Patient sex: M
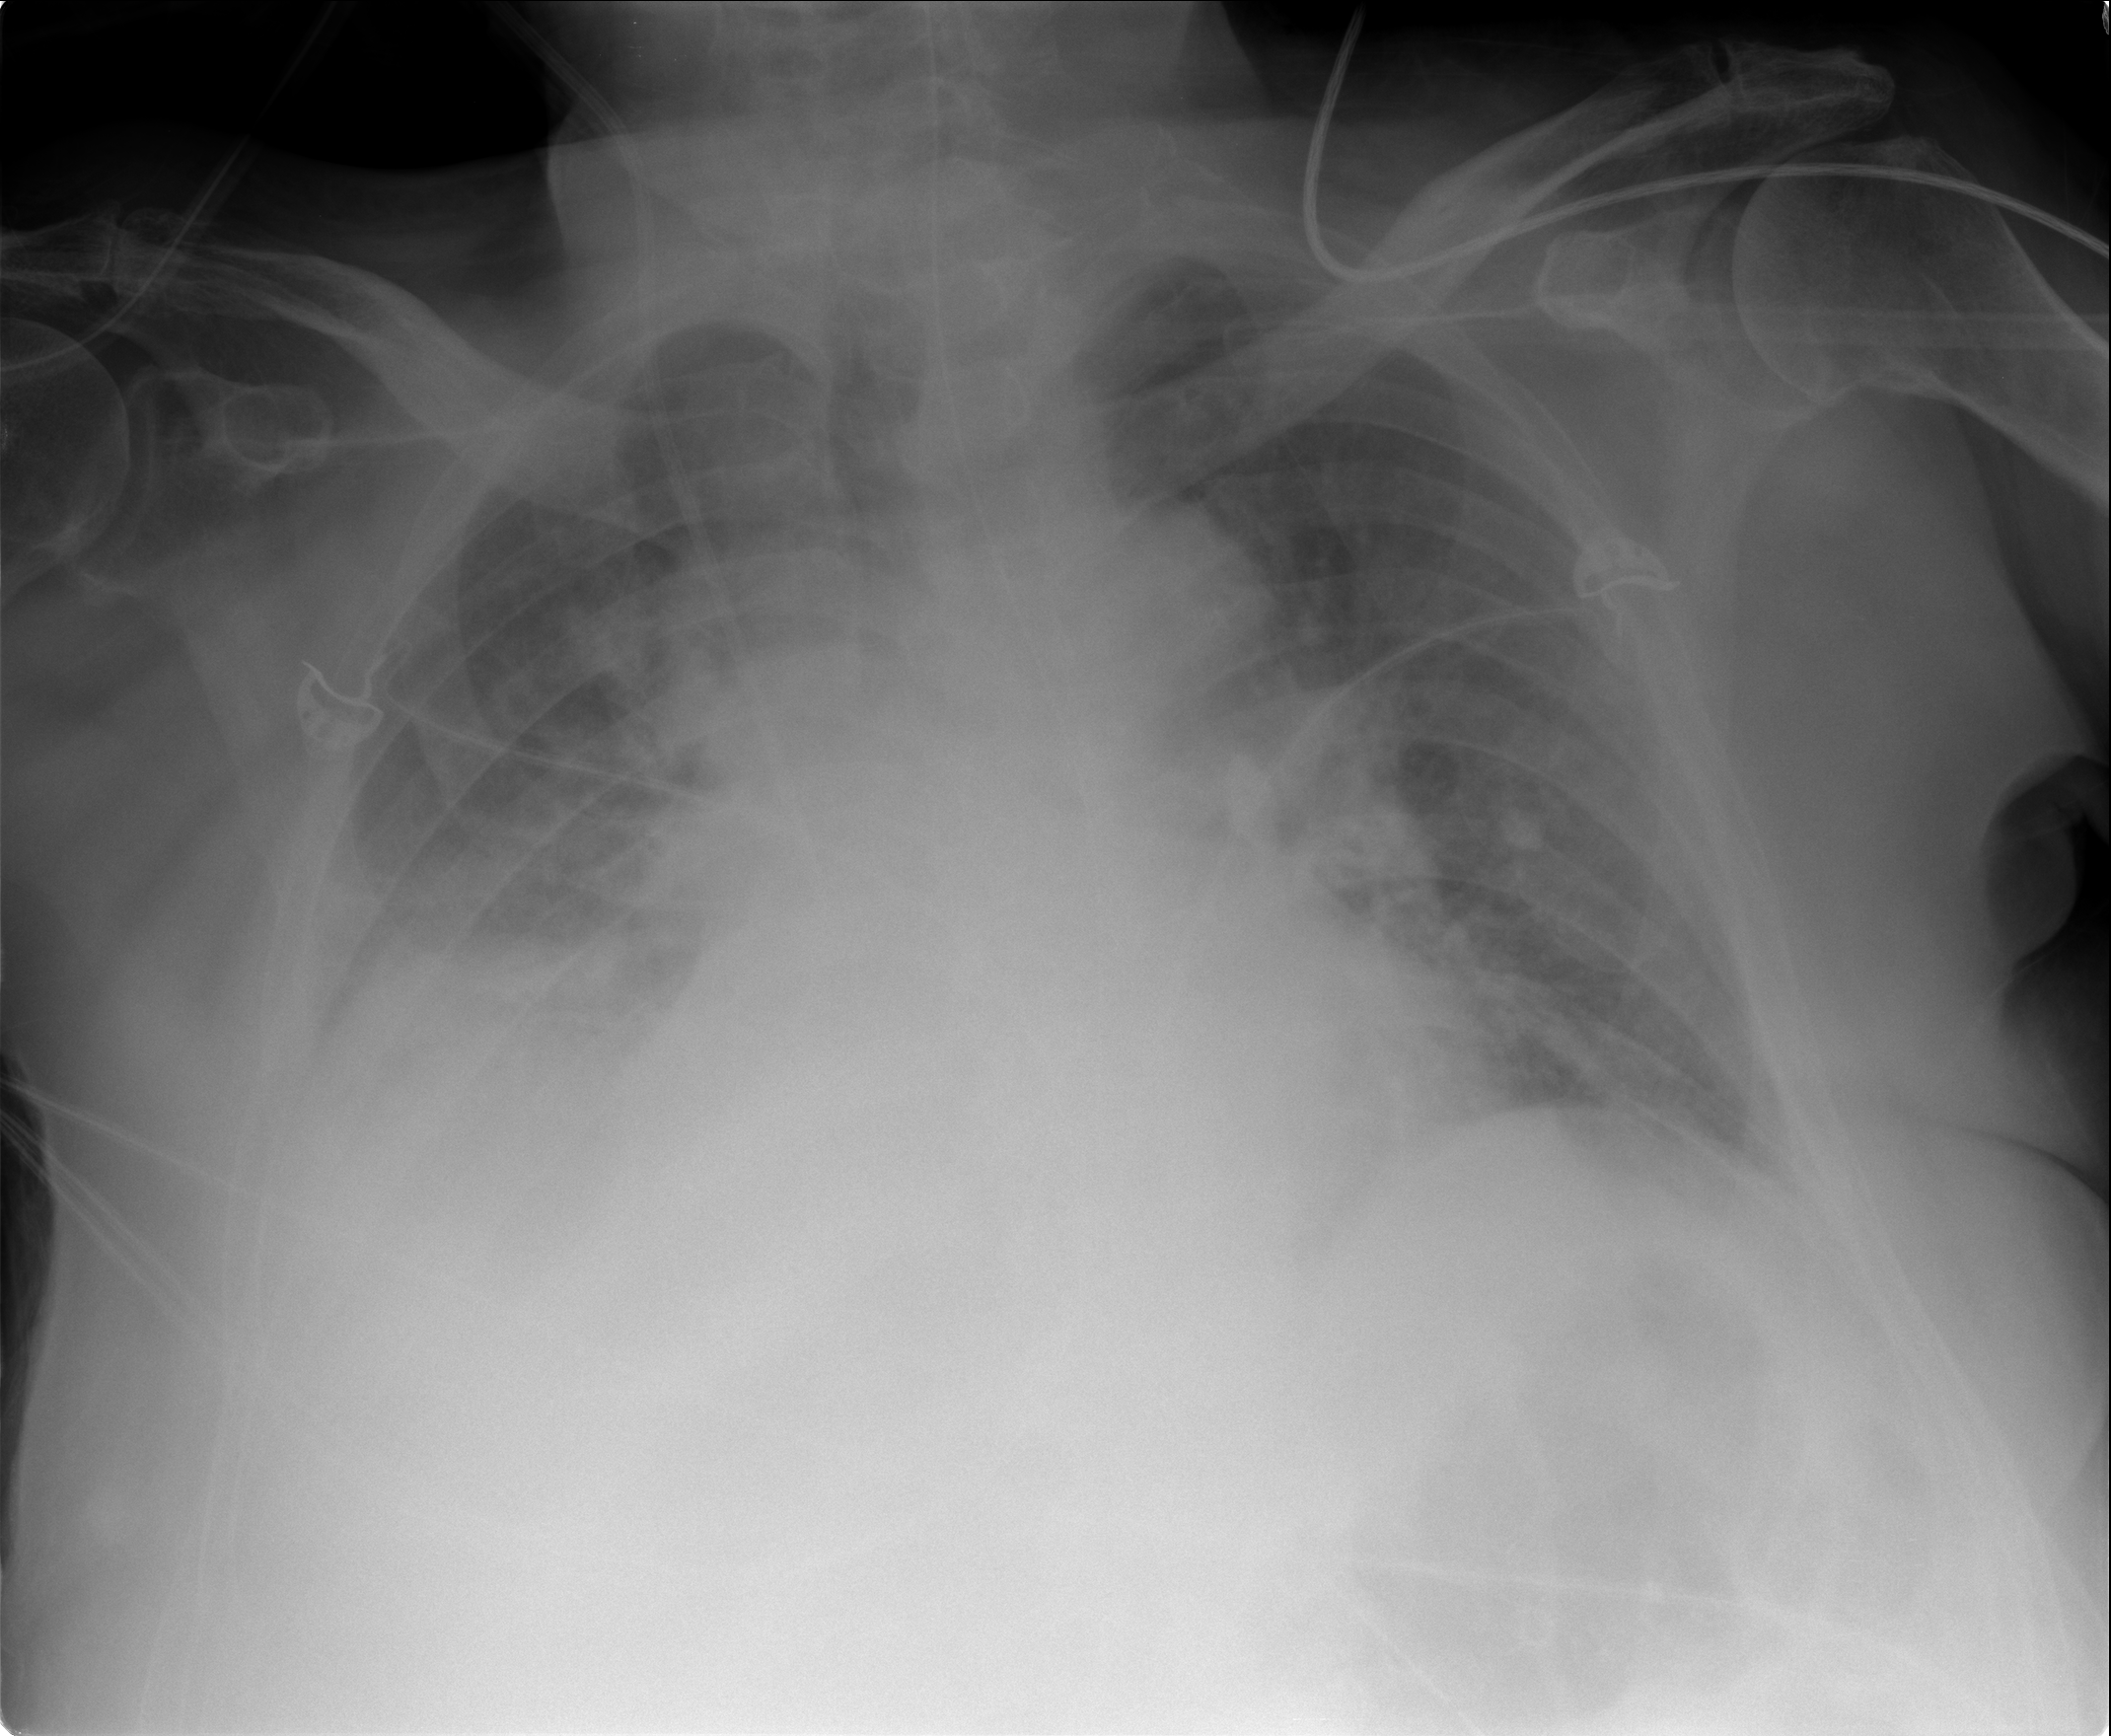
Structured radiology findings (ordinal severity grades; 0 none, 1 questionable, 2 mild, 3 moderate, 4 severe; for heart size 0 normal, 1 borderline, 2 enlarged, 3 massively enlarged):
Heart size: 2
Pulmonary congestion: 2
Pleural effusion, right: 2
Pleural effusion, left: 1
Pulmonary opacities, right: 2
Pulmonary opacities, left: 0
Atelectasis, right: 2
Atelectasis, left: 2